Question: I'm trying to analyze some spectra for finding spectroscopic peaks, I've writen this simple code to find the max Y value (the peak) between two X data by clicking before and after the peak that I want to find. This works and I can get the coordinate of the peak but I would like to automatically annotate the peak found.
'''
import matplotlib.pyplot as plt
X=[1,2,3,4,5,6,7,8,9,10]
Y=[1,1,1,2,10,2,1,1,1,1]
fig = plt.figure()
ax = fig.add_subplot(111)
ax.plot(X,Y,label="prova") #plot the function
#plt.legend(loc=1, ncol=1, shadow=True)
plt.xlim(min(X) * 0.9, max(X) * 1.1)
plt.ylim(min(Y) * 0.9, max(Y) * 1.1)
plt.ylabel(r'Y axis')
plt.xlabel(r'X axis')
Diz=dict(zip(X,Y)) #create a dictionary that associate X with Y
Interval=[] #interval where the user search for peaks
PeaksList=[] #list of peaks found
def onclick(event):
print 'First limit at =%f'%(event.xdata)
Interval.append(event.xdata)
if len(Interval)%2==0:
a=Interval[-2]
b=Interval[-1]
if b<a: #if the user select first the highest value these statements filp it!
A=b
B=a
else:
A=a
B=b
#find the max Y value: the peak!
peakY=0 #max Y value
piccoX=0 #value of the X associate to the peak
for i in [ j for j in X if A<j<B] :
if Diz[i]>peakY:
peakY=Diz[i]
piccoX=i
print "Interval: %f - %f Peak at: %f " %(a,b,piccoX)
PeaksList.append([piccoX,peakY])
ax.annotate("picco", xy=(piccoX,peakY), xycoords='data',
xytext=(-50, 30), textcoords='offset points',
arrowprops=dict(arrowstyle="->")
)
plt.show()
cid = fig.canvas.mpl_connect('button_press_event', onclick)
'''
This is what I would like to have after the second click:

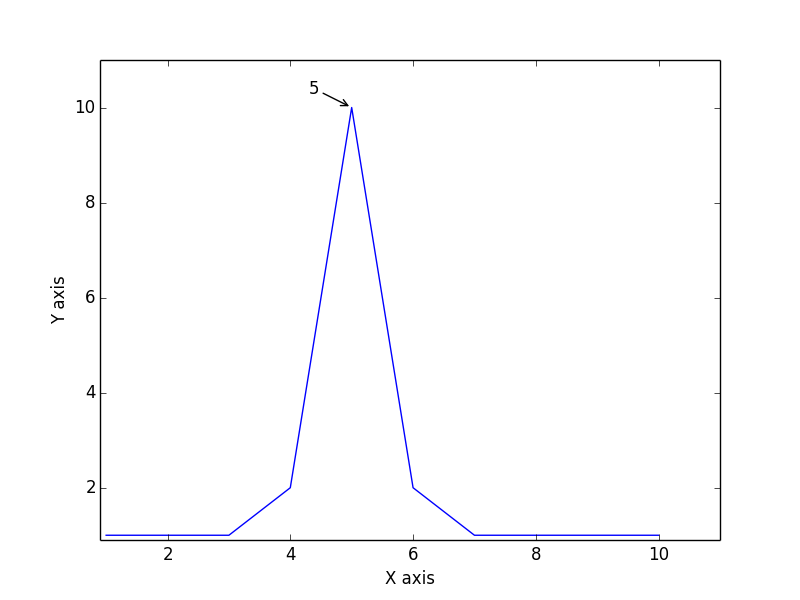
Answer: You have to redraw the figure - simply by adding a 'plt.draw' to the onclick method.
Moreover you have to connect the event before you show the figure.
Of course, here your annotation text is 'picco' not '5'.
Try:
'''
import matplotlib.pyplot as plt
X=[1,2,3,4,5,6,7,8,9,10]
Y=[1,1,1,2,10,2,1,1,1,1]
fig = plt.figure()
ax = fig.add_subplot(111)
ax.plot(X,Y,label="prova") #plot the function
#plt.legend(loc=1, ncol=1, shadow=True)
plt.xlim(min(X) * 0.9, max(X) * 1.1)
plt.ylim(min(Y) * 0.9, max(Y) * 1.1)
plt.ylabel(r'Y axis')
plt.xlabel(r'X axis')
Diz=dict(zip(X,Y)) #create a dictionary that associate X with Y
Interval=[] #interval where the user search for peaks
PeaksList=[] #list of peaks found
def onclick(event):
print 'First limit at =%f'%(event.xdata)
Interval.append(event.xdata)
if len(Interval)%2==0:
a=Interval[-2]
b=Interval[-1]
if b<a: #if the user select first the highest value these statements filp it!
A=b
B=a
else:
A=a
B=b
#find the max Y value: the peak!
peakY=0 #max Y value
piccoX=0 #value of the X associate to the peak
for i in [ j for j in X if A<j<B] :
if Diz[i]>peakY:
peakY=Diz[i]
piccoX=i
print "Interval: %f - %f Peak at: %f " %(a,b,piccoX)
PeaksList.append([piccoX,peakY])
ax.annotate("picco", xy=(piccoX,peakY), xycoords='data',
xytext=(-50, 30), textcoords='offset points',
arrowprops=dict(arrowstyle="->")
)
plt.draw()
cid = fig.canvas.mpl_connect('button_press_event', onclick)
plt.show()
'''
Maybe visually more appealing (using the spanselector):
'''
import matplotlib.pyplot as plt
from matplotlib.widgets import SpanSelector
X=[1,2,3,4,5,6,7,8,9,10]
Y=[1,1,1,2,10,2,1,1,1,1]
fig = plt.figure()
ax = fig.add_subplot(111)
ax.plot(X,Y,label="prova") #plot the function
#plt.legend(loc=1, ncol=1, shadow=True)
plt.xlim(min(X) * 0.9, max(X) * 1.1)
plt.ylim(min(Y) * 0.9, max(Y) * 1.1)
plt.ylabel(r'Y axis')
plt.xlabel(r'X axis')
Diz=dict(zip(X,Y)) #create a dictionary that associate X with Y
Interval=[] #interval where the user search for peaks
PeaksList=[] #list of peaks found
def onclick(xmin, xmax):
print 'Interval: {0} - {1}'.format(xmin,xmax)
peakY=0 #max Y value
piccoX=0 #value of the X associate to the peak
for i in [ j for j in X if xmin<j<xmax] :
if Diz[i]>peakY:
peakY=Diz[i]
piccoX=i
print "Peak at: %f " % piccoX
PeaksList.append([piccoX,peakY])
ax.annotate("picco", xy=(piccoX,peakY), xycoords='data',
xytext=(-50, 30), textcoords='offset points',
arrowprops=dict(arrowstyle="->"))
plt.draw()
span = SpanSelector(ax, onclick, 'horizontal', useblit=True,
rectprops=dict(alpha=0.5, facecolor='blue') )
plt.show()
'''